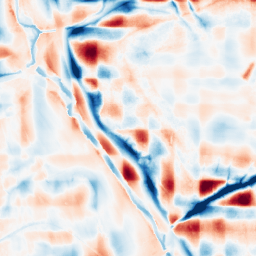
Category: wavelet
Decomposition family: wavelet_reverse_biorthogonal
Decomposition parameters: wavelet: rbio1.3
level: 5
Upsampling method: sinc_hamming
Upsampling parameters: scale: 2
kernel_size: 16
Upsampling scale: 2